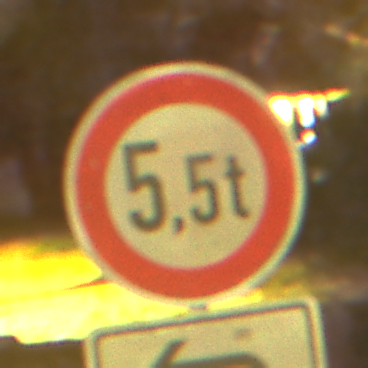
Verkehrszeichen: TatsaechlicheMasse
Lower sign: RichtungsangabeDurchPfeile2
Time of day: Night
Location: Outdoor (Suburban)
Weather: Clear
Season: NotSpecified
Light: Artificial